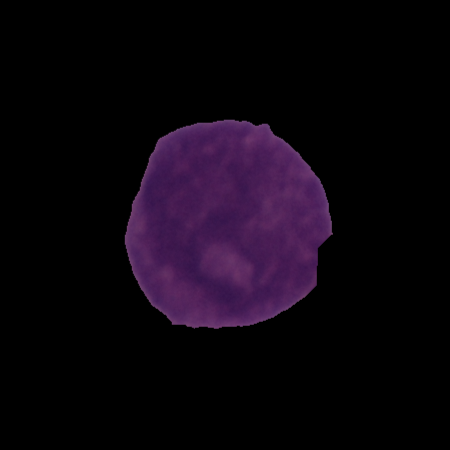
Label: cancer